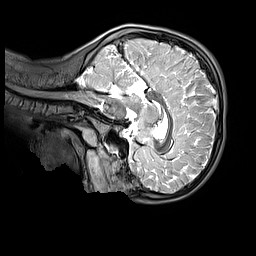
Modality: T2w
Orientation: sagittal
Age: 9
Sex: male
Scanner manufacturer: siemens
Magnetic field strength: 3 T
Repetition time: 3.2 s
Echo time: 0.408 s